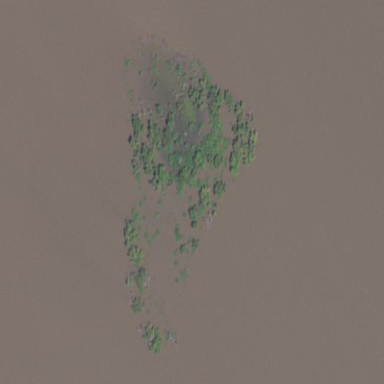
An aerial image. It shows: Islet.